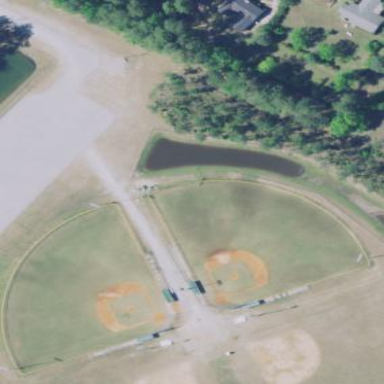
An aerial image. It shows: Baseball pitch for leisure land activities.